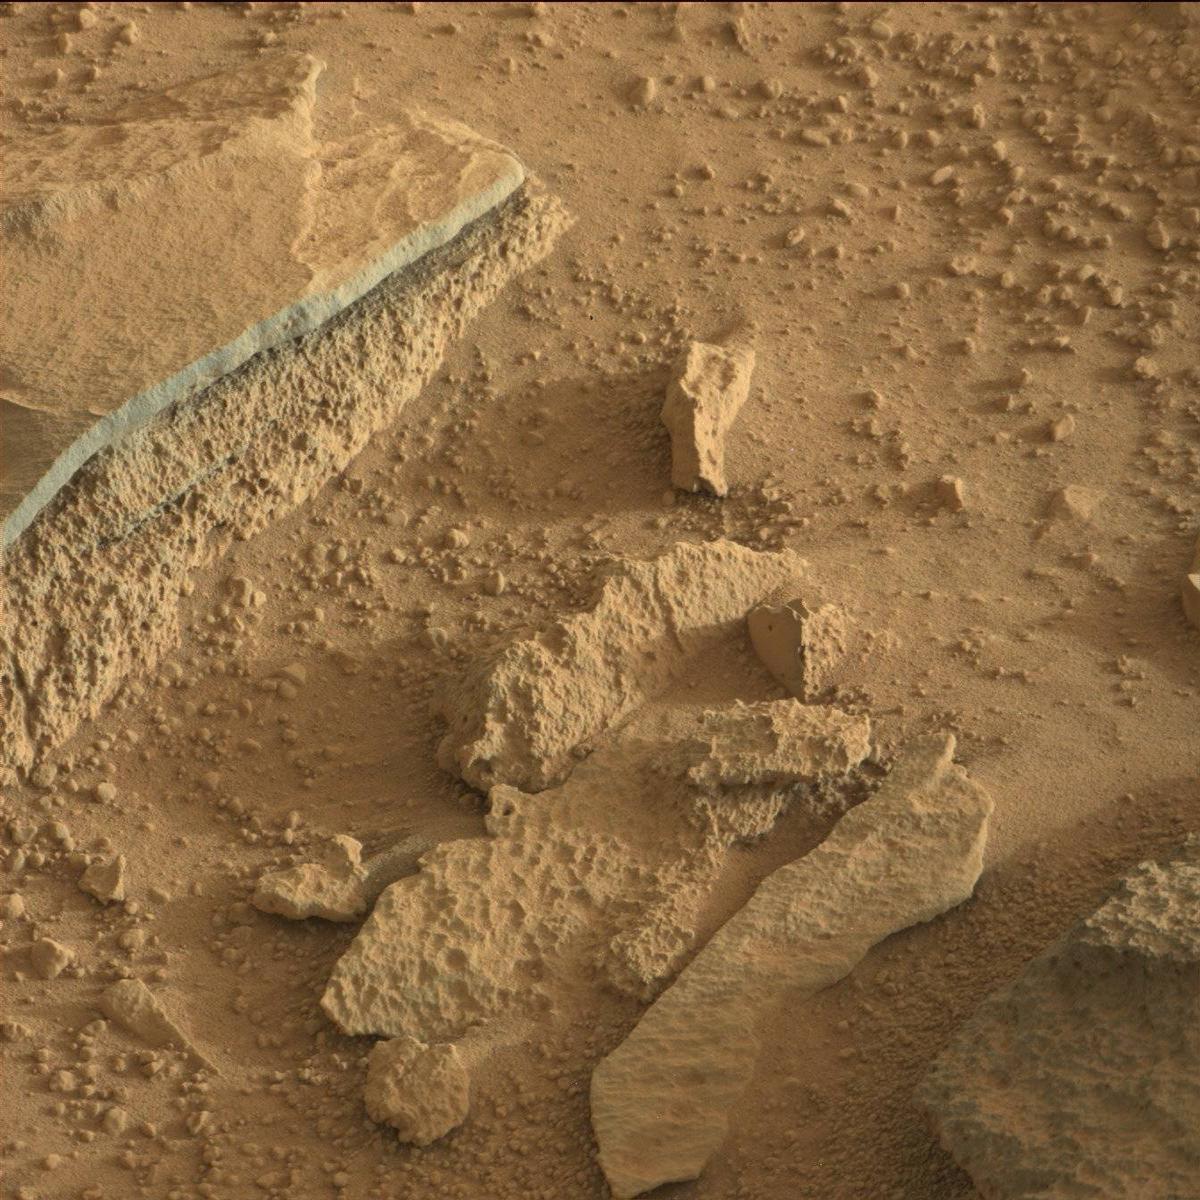
Terrain classes present: Bedrock, Rock, Sand / Soil